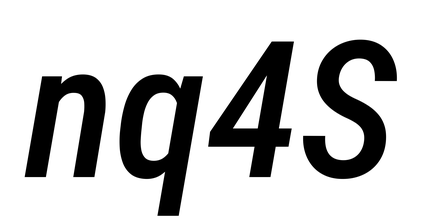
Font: Roboto-Italic_Condensed_Medium_Italic